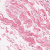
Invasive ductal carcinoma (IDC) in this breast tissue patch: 0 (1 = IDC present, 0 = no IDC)